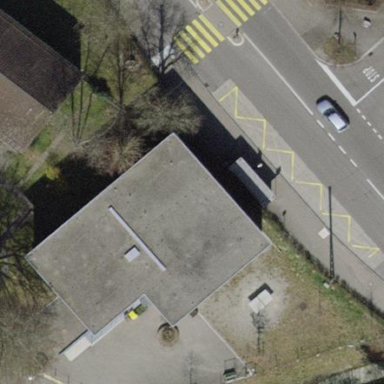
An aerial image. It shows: School building with flat roof.